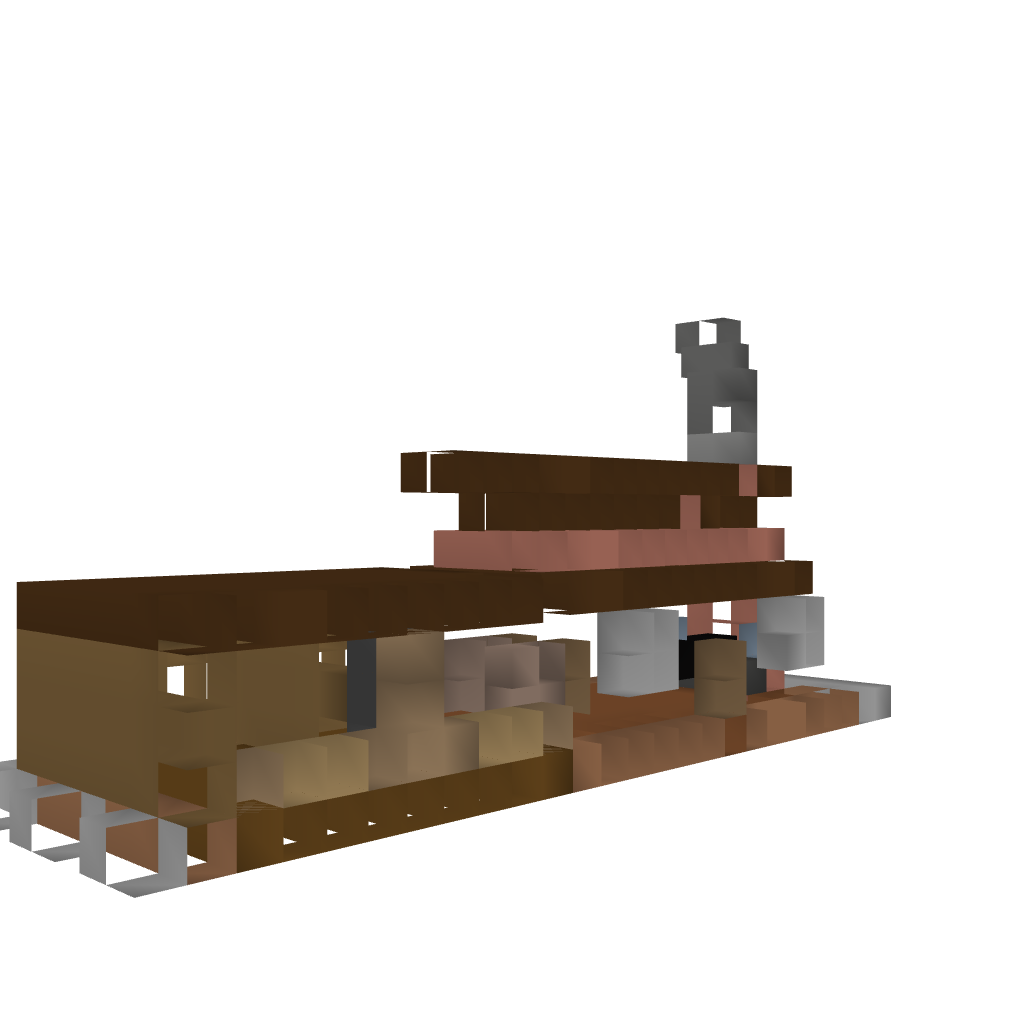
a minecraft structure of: Old Tyme Cabin